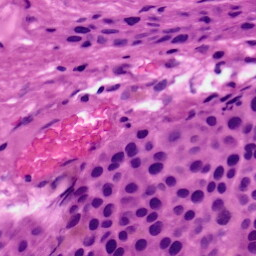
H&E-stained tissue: Skin